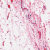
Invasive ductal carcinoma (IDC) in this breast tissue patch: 0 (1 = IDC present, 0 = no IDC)